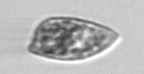
Label: Prorocentrum_dentatum